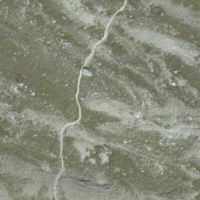
EUNIS habitat code: 26
Species observed at this site:
Parnassia palustris